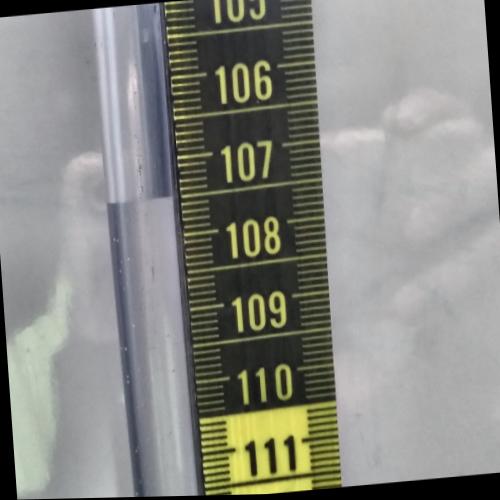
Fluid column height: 107.5 cm